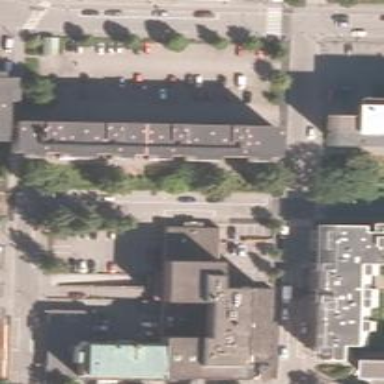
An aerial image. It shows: Commercial area within city block.